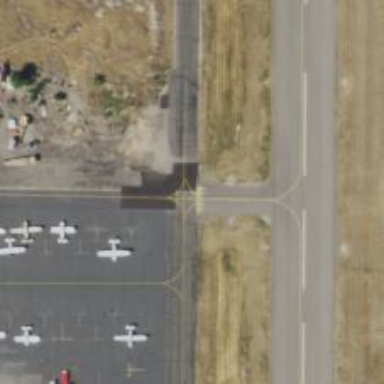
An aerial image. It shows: View of taxiway at the airport.